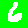
Digit: 6